Question: Can somebody help me to change my SQL query so, that the "UNION" statement will only be applied to the fields "acronym" and "user_pk" (and not also to the fields "surname, givename; lastname, firstname")? But in the "parent" "SELECT" statement the fields "acronym", "surname" and "givename" should still exist.

'''
SELECT acronym, surname, givename
FROM
(
SELECT acronym, surname, givename from table_1
UNION
SELECT user_pk, lastname, firstname from table_2
)
'''
Thanks for your support!
Kind regards, shub
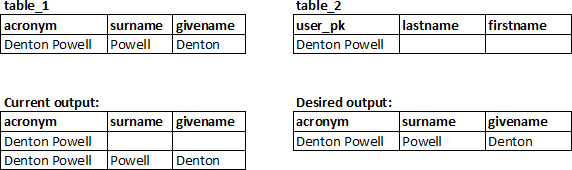
Answer: If the same string appears as both an acronym in Table_1 and a user_pk in Table_2, is it fair to guess that if one of the names is wholly null, you don't want to see it, but if either of the name fields in either row is not null, you'd rather see two rows than just one row?
Working on that assumption:
'''
SELECT t1.acronym, t1.surname, t1.givename
FROM table_1 AS t1
WHERE t1.surname IS NOT NULL OR t1.givename IS NOT NULL
UNION
SELECT t2.user_pk AS acronym, t2.lastname AS surname, t2.firstname AS givename
FROM table_2 AS t2
WHERE t2.lastname IS NOT NULL OR t2.firstname IS NOT NULL
'''
---
If this is not close enough to what you wanted, please give the required output from the following tables:
'''
Table_1
Acronym Surname Givename
Denton Powell Powell Denton
Jane Goodall Goodall
Susan Mitchell Susan
Martin Catcall
John Thimble Thimble John
Table_2
User_pk Lastname Firstname
Denton Powell
Jane Goodall Jane
Susan Mitchel Mitchell
Martin Catcall CatCall Marty
John Thimble Needle David
'''
There are more possible combinations, but by the time you've specified what you want for those, you'll have covered most cases in sufficient detail that the others should be obvious.
---
### Answering comment to main question
> I want to see only one row, because this "user_pk" exists already in table_1 (in field "acronym"). In your case the output should be: Denton Powell; Powell; Denton. The row in the table_2 should be ignored.
Interpreting again, this means that if the entry appears in Table_1, use it; only use the entry from Table_2 if there is no matching entry in Table_2?
Again, working on that assumption, then you want the union of the data from Table_1 with the 'complement of the semi-join of Table_2 with Table_1', which is a fancy-pants way of saying 'the rows in Table_2 that don't have an entry in Table_1':
'''
SELECT t1.acronym, t1.surname, t1.givename
FROM table_1 AS t1
UNION
SELECT t2.user_pk AS acronym, t2.lastname AS surname, t2.firstname AS givename
FROM table_2 AS t2
WHERE t2.user_pk NOT IN (SELECT t1a.acronym FROM table_1 AS t1a);
'''
This loses the conditions on null-ness in the names. If some user has an entry in Table_1 with no information in the surname and given name fields, then you'll see those empty names. You'll have to tweak things a bit if there are other conditions that you want applied.
Incidentally, I don't think you ever specified that 'user_pk' is a primary key (non-null and unique), nor that 'acronym' is a primary key. Such details can be helpful, and would eliminate some worries for people answering your question (even if they haven't been voiced worries). It also reassures us that you know what you're talking about.